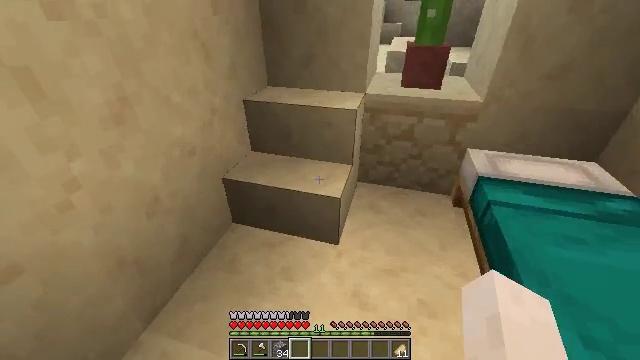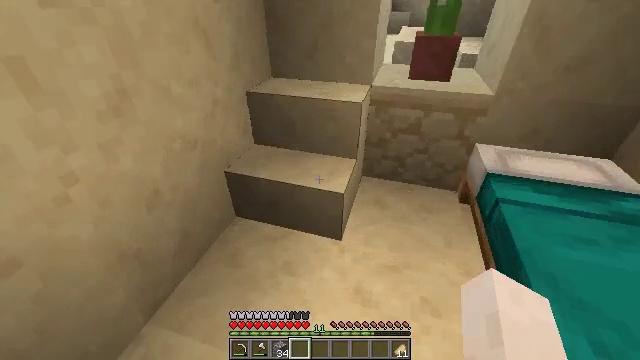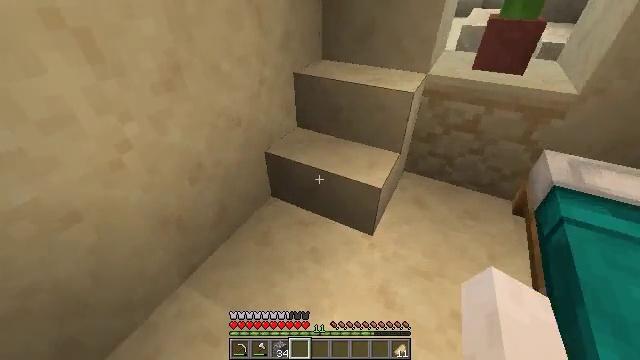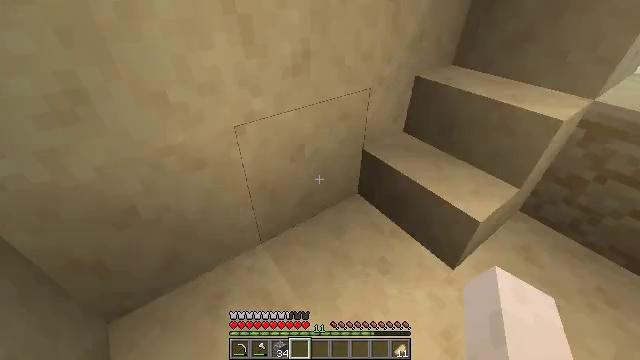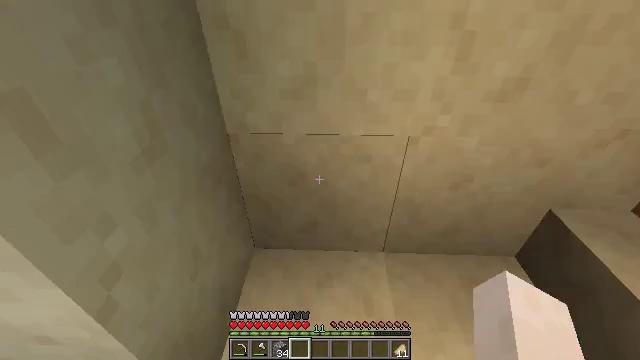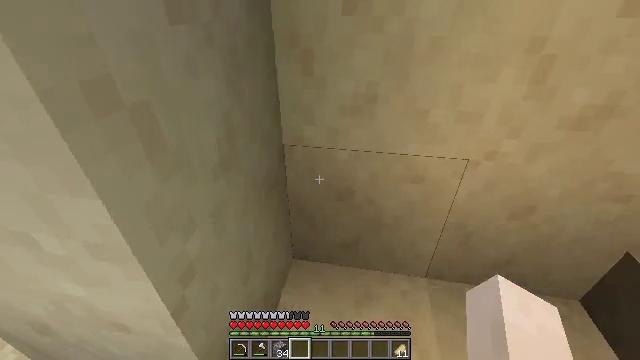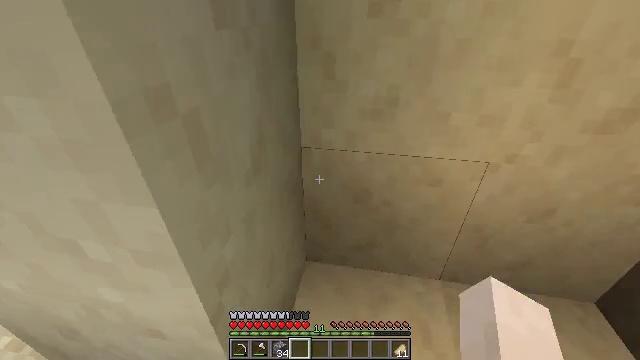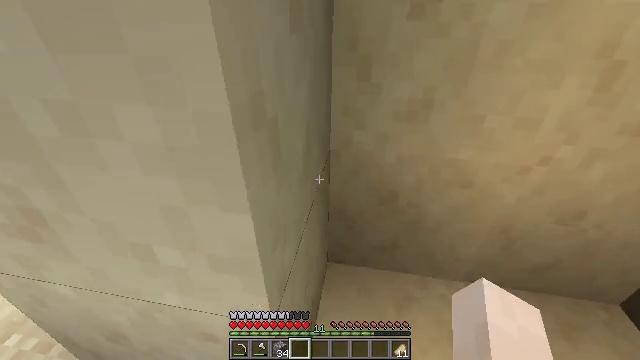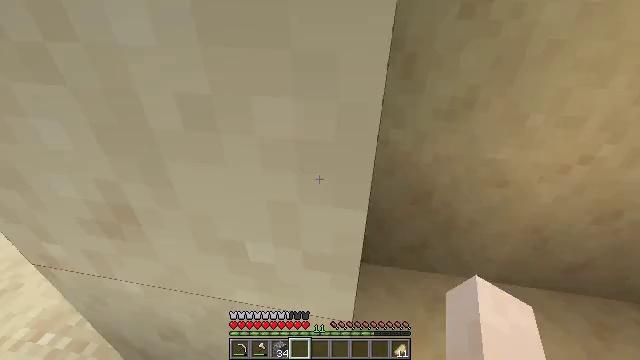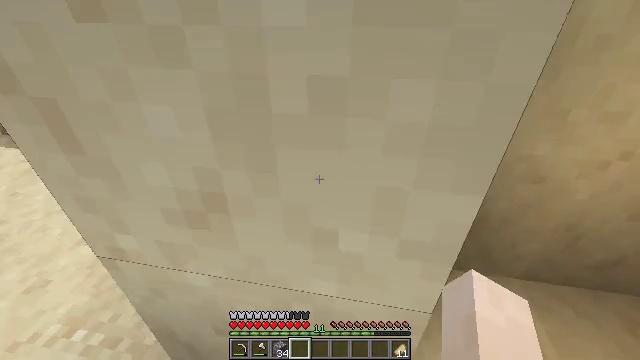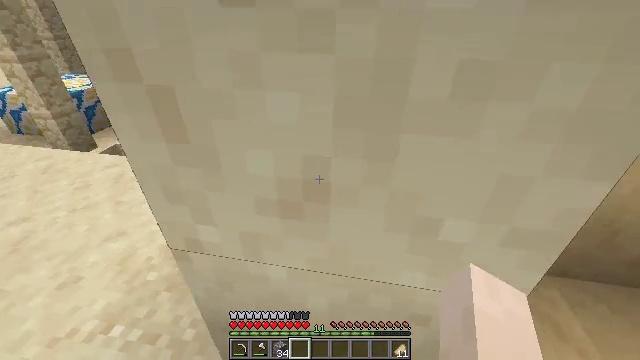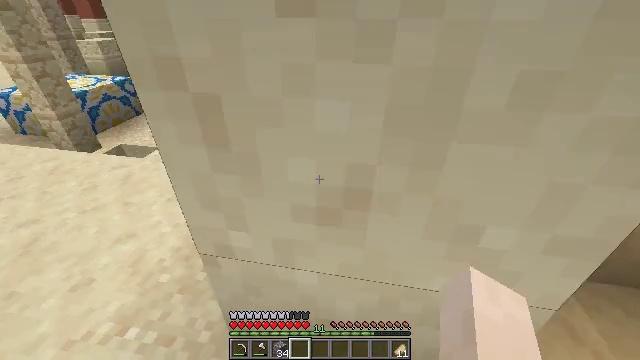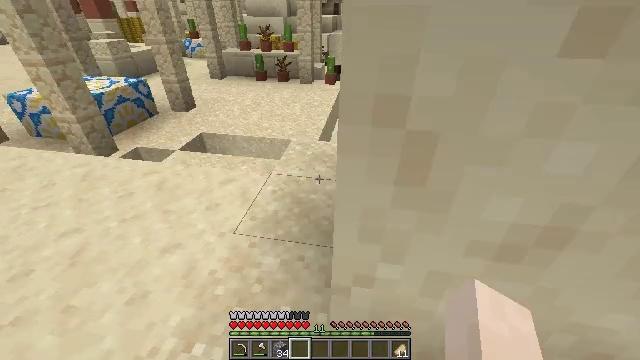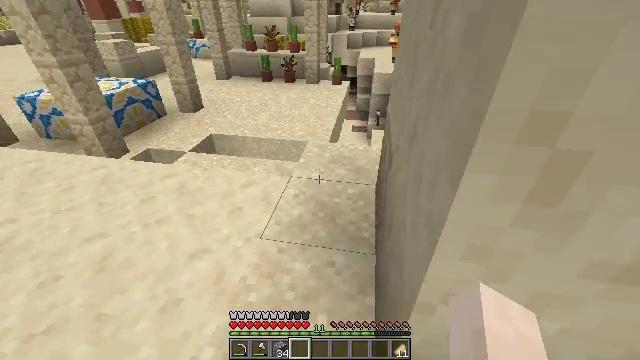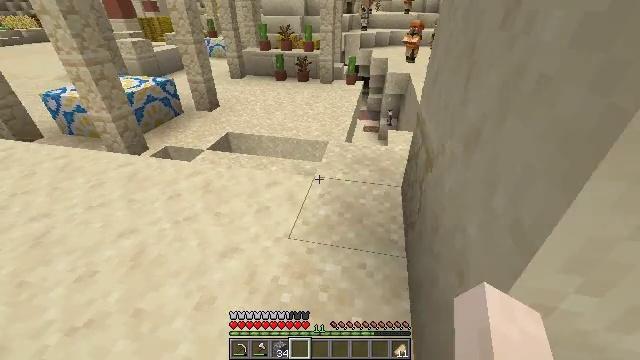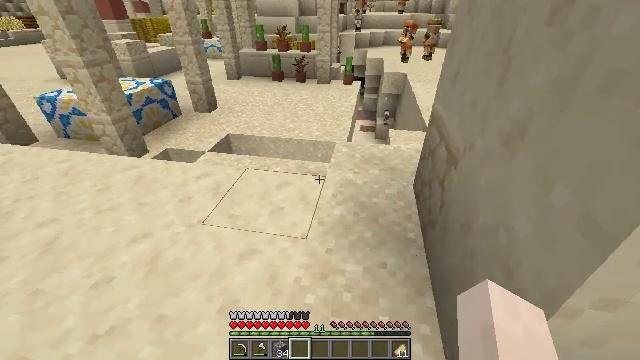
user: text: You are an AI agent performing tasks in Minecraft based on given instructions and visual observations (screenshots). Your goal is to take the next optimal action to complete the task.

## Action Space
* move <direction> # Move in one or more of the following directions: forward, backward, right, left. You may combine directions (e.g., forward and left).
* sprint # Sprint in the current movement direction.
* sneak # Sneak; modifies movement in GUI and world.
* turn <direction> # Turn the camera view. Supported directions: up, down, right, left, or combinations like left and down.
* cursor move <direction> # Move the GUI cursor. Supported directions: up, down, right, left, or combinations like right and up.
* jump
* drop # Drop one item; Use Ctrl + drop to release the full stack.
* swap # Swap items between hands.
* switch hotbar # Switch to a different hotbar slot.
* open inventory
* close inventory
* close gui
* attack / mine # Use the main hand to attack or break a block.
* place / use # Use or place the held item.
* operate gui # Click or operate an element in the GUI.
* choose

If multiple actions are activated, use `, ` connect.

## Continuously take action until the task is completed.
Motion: motion action
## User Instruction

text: Extract smooth sandstone from its location.
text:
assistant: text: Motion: turn left and down
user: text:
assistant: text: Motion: turn left and down
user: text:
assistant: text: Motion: turn left
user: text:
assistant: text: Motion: move left, turn left and up
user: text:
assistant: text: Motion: move left, turn left and up
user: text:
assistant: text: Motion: move left
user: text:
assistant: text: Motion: move left
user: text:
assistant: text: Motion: move left
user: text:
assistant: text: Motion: move left
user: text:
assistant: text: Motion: move left
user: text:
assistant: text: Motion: move left
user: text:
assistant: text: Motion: move left
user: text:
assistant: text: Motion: move left
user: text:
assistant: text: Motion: move left, turn left
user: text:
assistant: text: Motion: move left, turn right
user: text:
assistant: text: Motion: move forward and move left, turn right
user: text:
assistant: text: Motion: move forward, turn right
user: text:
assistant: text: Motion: move forward
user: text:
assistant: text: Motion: move forward
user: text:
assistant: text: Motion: move forward
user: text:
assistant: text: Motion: move forward
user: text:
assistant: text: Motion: move forward and move right
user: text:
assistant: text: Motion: move forward and move right
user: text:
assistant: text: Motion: move forward and move right
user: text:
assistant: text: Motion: move forward and move right
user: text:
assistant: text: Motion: move forward and move right
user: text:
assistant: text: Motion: move forward
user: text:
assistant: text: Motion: move forward
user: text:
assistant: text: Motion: move forward
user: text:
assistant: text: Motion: move forward, turn right